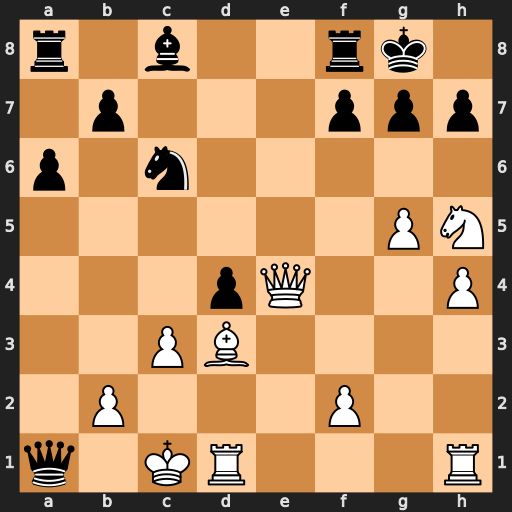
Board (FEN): r1b2rk1/1p3ppp/p1n5/6PN/3pQ2P/2PB4/1P3P2/q1KR3R
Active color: w
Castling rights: -
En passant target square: -
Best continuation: Kc2 Qa4+ Kb1 g6 Nf6+